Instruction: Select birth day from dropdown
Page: traveler
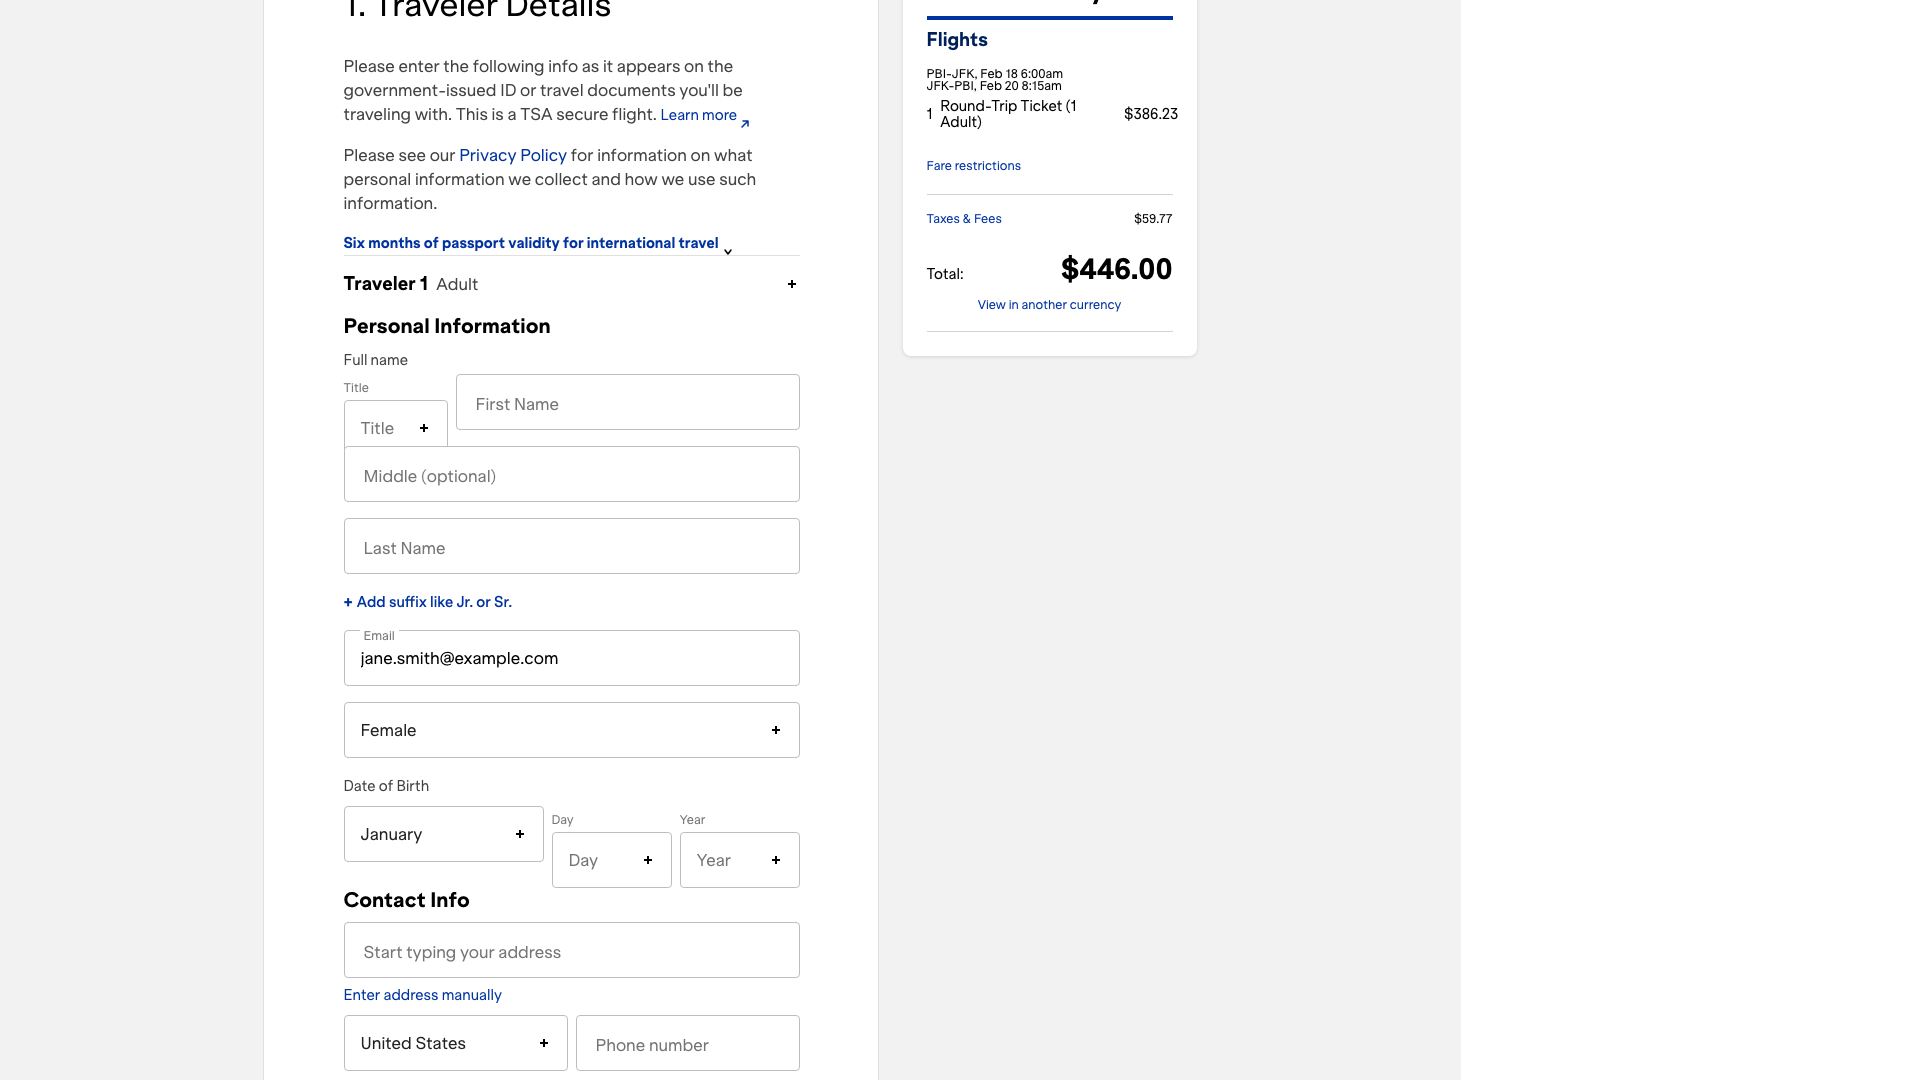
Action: click